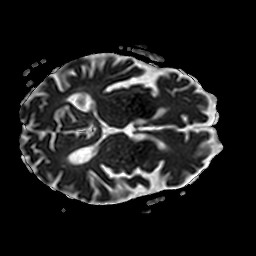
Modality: ADC
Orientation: axial
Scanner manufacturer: philips
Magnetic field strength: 3 T
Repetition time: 3.743 s
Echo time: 0.05978 s